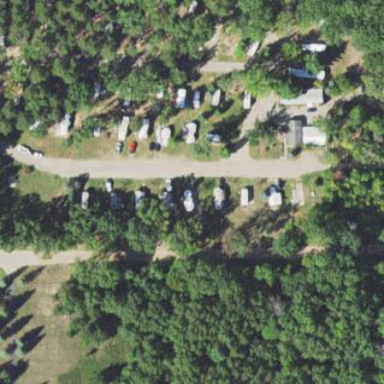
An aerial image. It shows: Campsite designated for tourism.